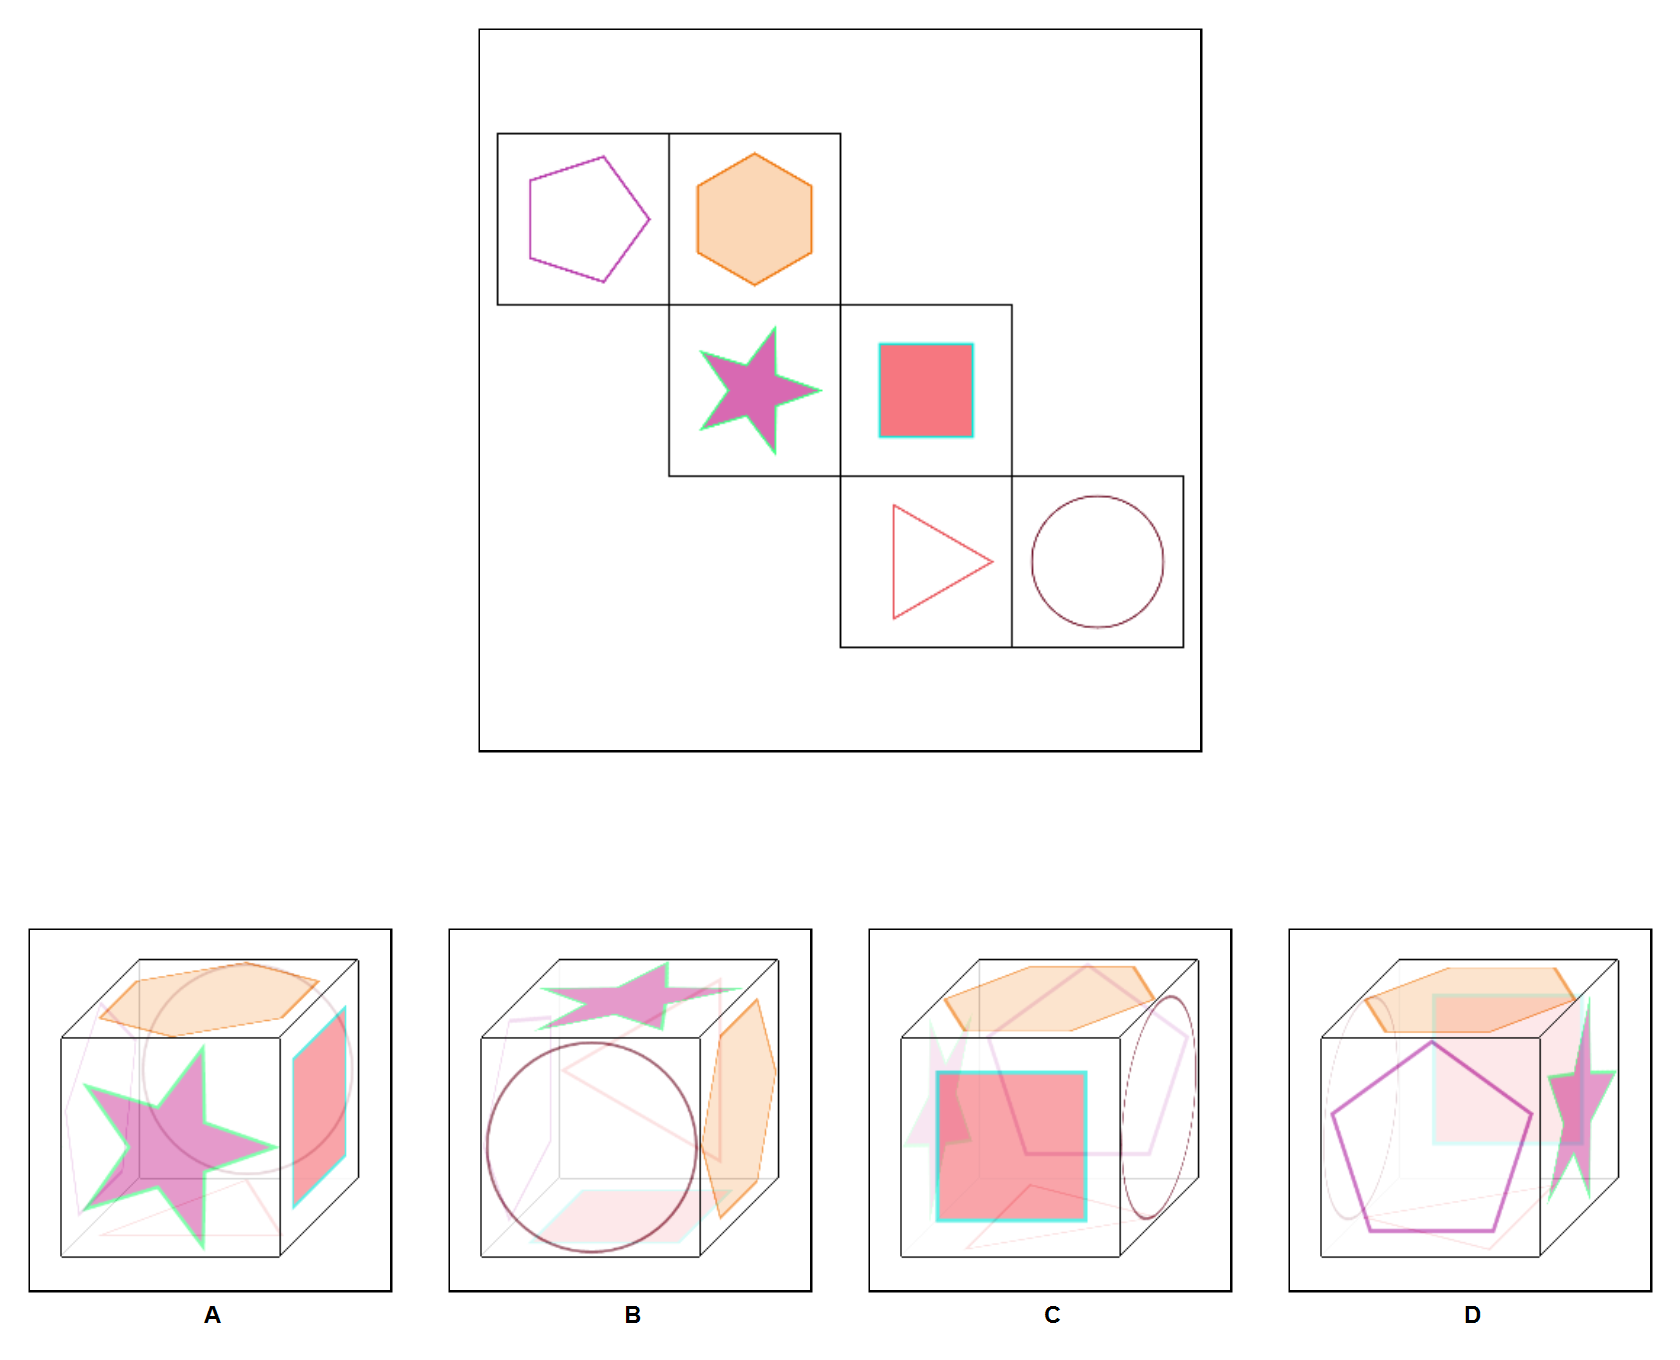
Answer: B